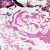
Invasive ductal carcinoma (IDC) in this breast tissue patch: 0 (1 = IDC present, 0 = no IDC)